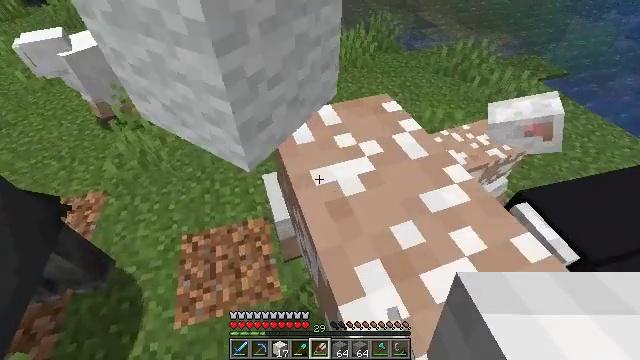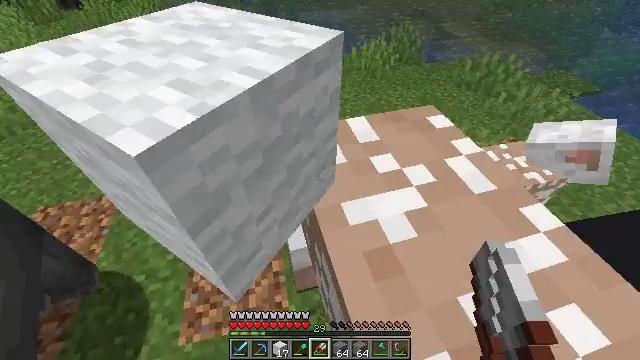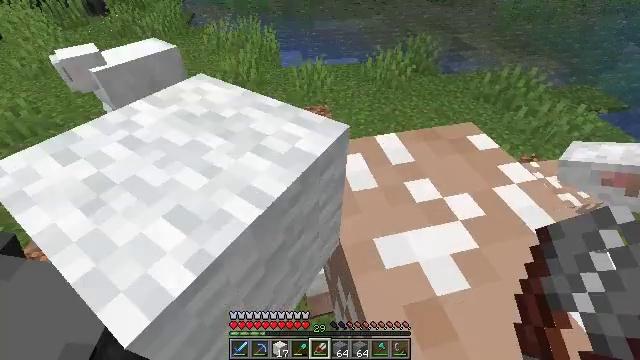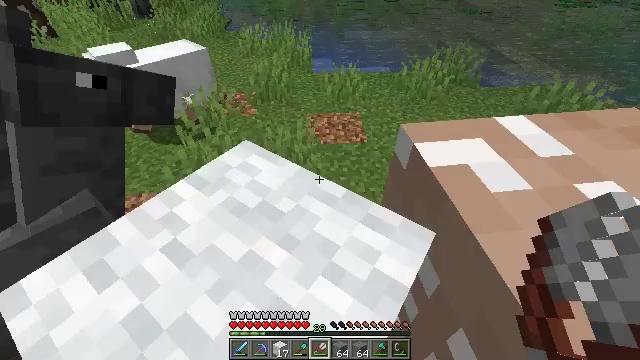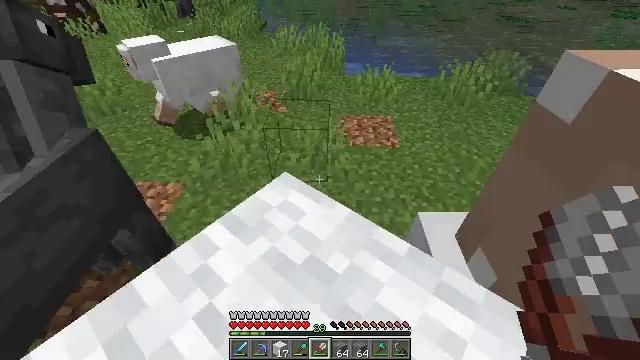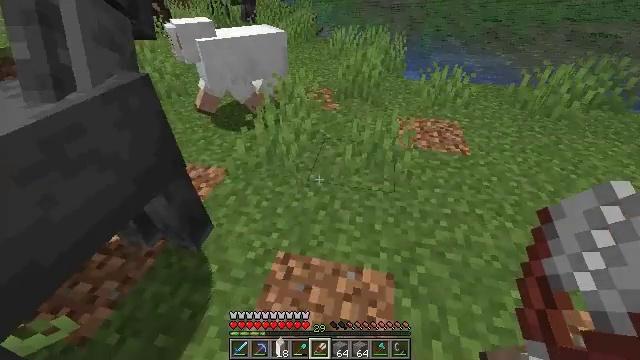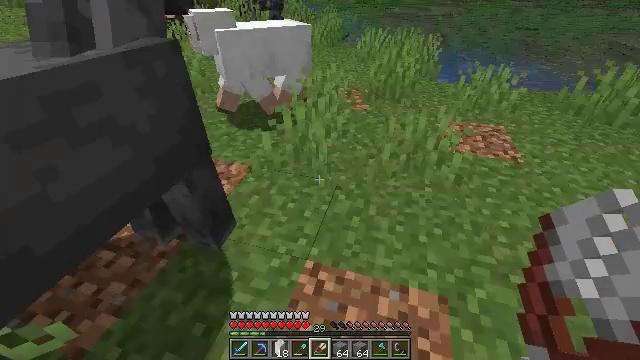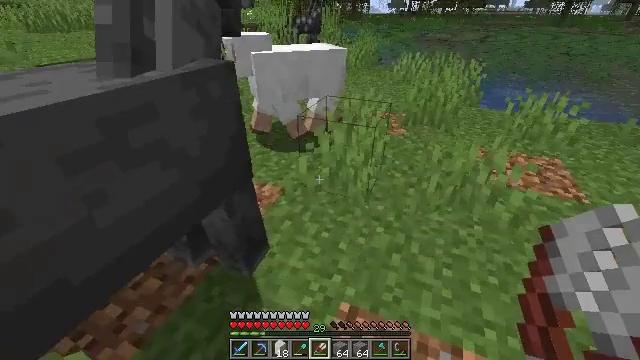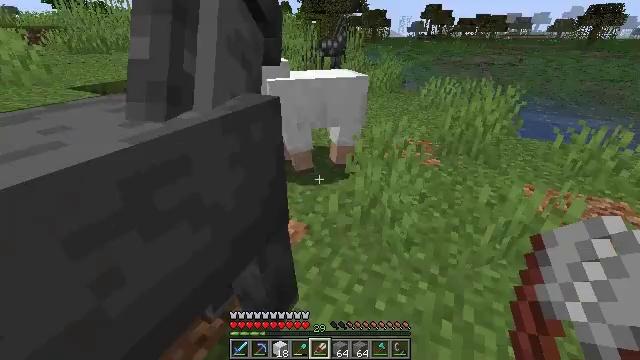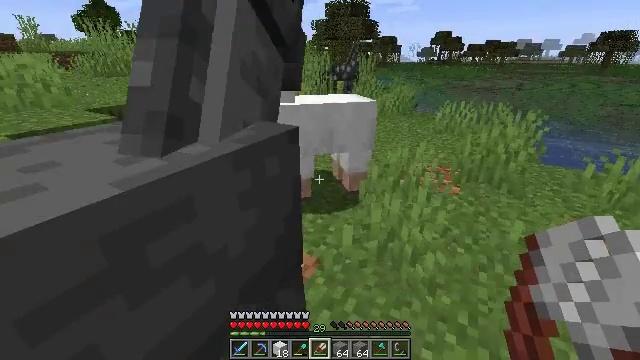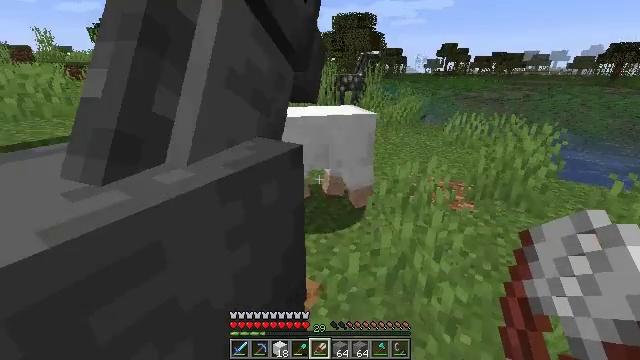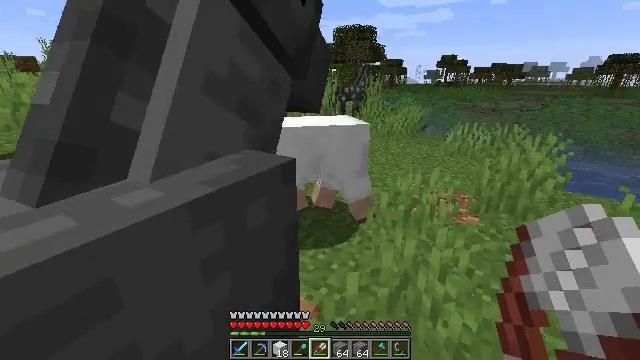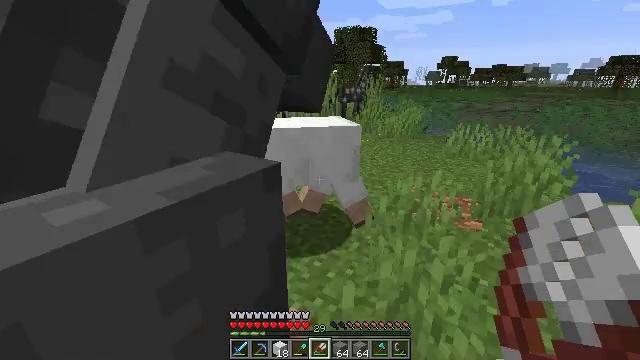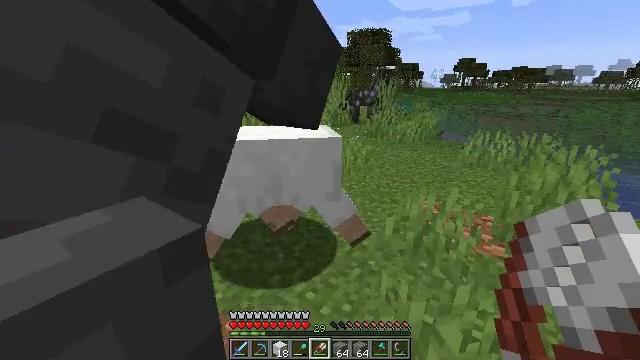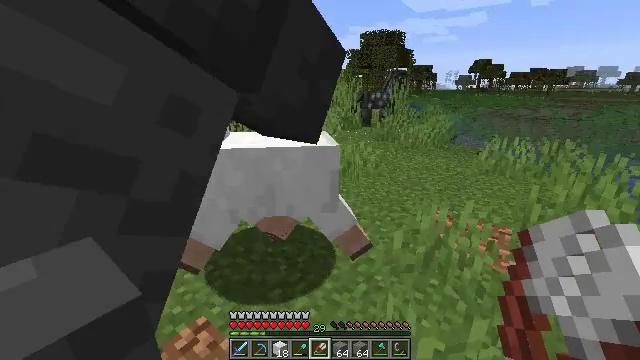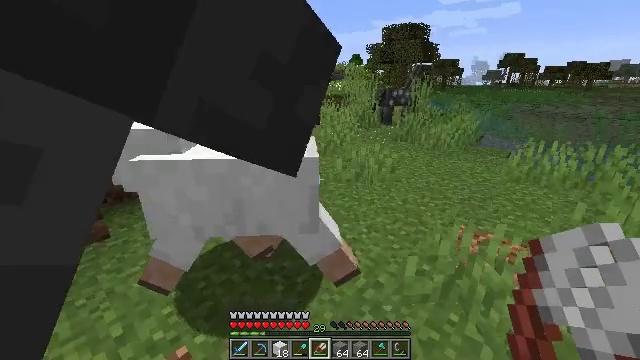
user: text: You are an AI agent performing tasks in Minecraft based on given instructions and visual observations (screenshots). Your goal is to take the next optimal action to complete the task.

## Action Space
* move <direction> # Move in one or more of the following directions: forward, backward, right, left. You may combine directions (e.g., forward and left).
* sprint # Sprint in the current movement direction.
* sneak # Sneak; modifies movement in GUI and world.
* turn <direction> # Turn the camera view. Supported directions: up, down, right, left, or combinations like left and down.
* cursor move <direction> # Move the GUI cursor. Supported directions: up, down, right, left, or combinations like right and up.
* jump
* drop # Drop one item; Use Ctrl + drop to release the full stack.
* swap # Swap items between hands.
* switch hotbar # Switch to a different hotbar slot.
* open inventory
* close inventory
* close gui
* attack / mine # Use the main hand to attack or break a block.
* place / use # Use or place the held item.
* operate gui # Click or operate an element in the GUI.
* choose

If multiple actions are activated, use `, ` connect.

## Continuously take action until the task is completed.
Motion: motion action
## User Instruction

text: Kill the sheep.
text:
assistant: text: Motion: move forward, turn left and up
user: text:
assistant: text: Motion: move forward and move left, turn left and up
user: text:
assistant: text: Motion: move forward and move left, turn left and up
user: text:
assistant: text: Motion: move forward and move left, turn left and up
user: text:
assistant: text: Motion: move forward and move left, turn left and up
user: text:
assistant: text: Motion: move forward and move left, turn left and up
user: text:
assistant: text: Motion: move forward and move left, turn left and up
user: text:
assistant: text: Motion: move forward, turn left and up
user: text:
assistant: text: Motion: move forward, turn left and up
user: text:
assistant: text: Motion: move forward, turn left and up
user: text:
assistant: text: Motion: move forward, turn up
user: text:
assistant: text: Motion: move forward
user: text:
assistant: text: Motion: move forward, turn left
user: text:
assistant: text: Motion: move forward, turn left
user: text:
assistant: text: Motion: move forward, turn left, use / place
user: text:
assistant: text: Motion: move forward, turn left, use / place
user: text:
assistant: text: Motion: move forward, turn left, use / place
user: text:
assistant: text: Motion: move forward, turn left
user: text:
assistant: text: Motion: move forward, turn left
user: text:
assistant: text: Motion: move forward, turn left
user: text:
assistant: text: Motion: move forward, turn left
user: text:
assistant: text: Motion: move forward, turn left
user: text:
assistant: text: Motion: move forward and move left, turn left
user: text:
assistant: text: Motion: move forward and move left, turn left
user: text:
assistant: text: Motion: move forward and move left, turn left
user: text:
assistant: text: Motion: move forward and move left, turn left
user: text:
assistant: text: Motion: move forward and move left, turn left
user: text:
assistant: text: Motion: move forward and move left, turn left
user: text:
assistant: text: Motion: move forward and move left
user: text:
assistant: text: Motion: move forward